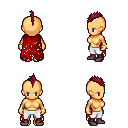
a pixel art fantasy rpg character, female body template, human, tanned skin, red tattered cape, white pants, brunette mohawk hairstyle, bracelets, maroon shoes, four views (front, back, left, right), 2x2 character sprite sheet, small pixel art, hard edges, no anti-aliasing